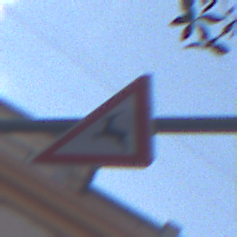
Verkehrszeichen: WildwechselRechts
Umgebung: Outdoor, Urban
Tageszeit: SunriseSunset
Wetter: PartlyCloudy
Licht: Natural
Jahreszeit: NotSpecified
Kontrast: LowContrast